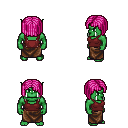
a pixel art fantasy rpg character, male body template, orc, green skin, maroon pirate shirt, robe skirt, pink pageboy hairstyle, four views (front, back, left, right), 2x2 character sprite sheet, small pixel art, hard edges, no anti-aliasing